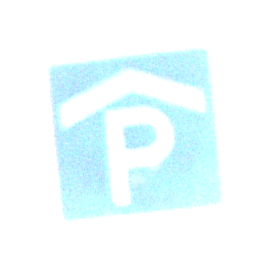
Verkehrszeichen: Parkhaus
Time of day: Night
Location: Outdoor (Nature)
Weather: Clear
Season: NotSpecified
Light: Natural